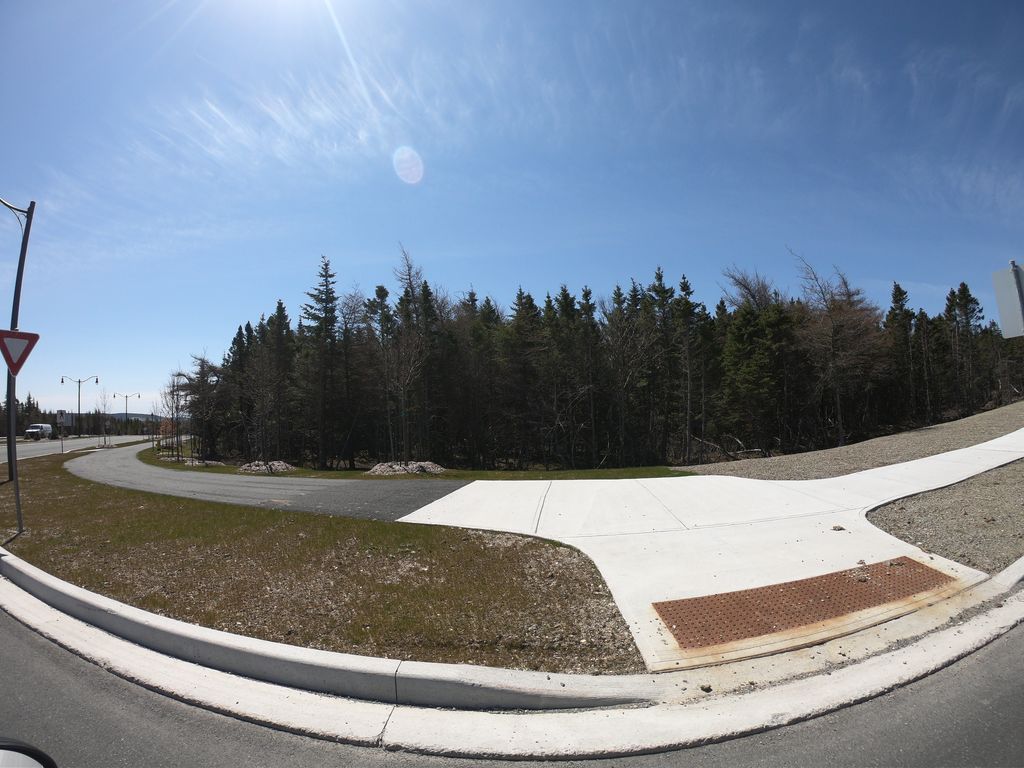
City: st_johns